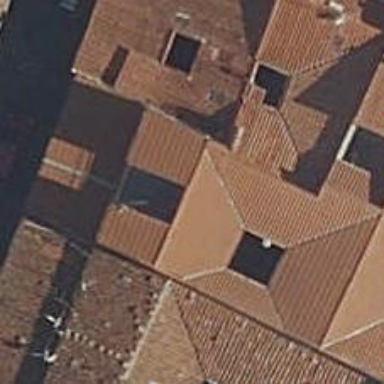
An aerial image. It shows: Building with ridge on the roof.